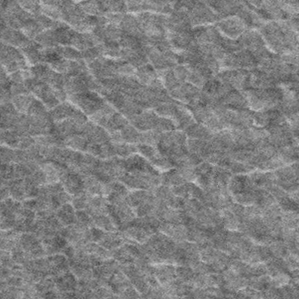
Label: frost